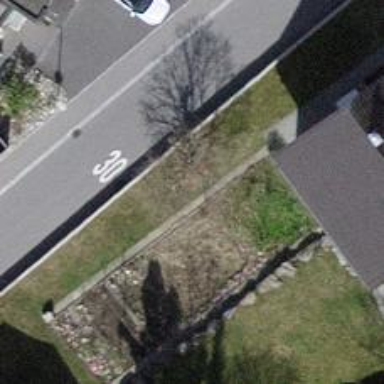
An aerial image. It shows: Historic wayside cross.